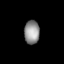
Tissue: lung
Cell type: Others
Senescence score: 0.541
Nuclear area (px): 351
Mean DAPI intensity: 145.499